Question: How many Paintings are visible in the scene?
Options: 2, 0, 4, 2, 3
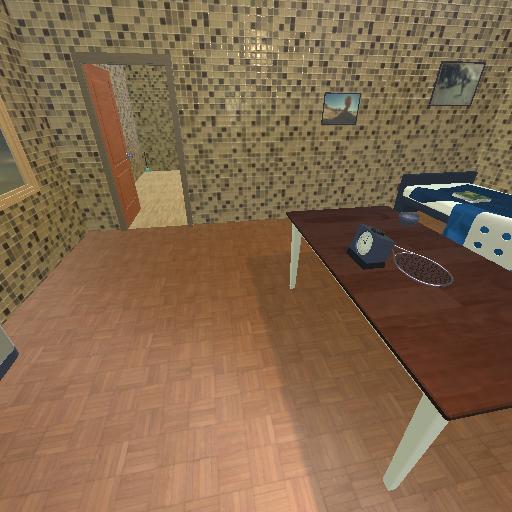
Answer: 2